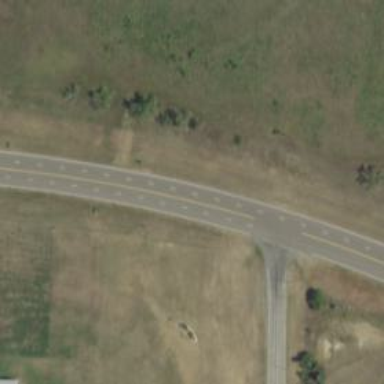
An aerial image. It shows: Asphalt road classified as primary highway.